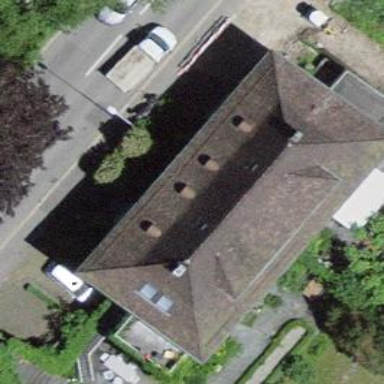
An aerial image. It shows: Building with hipped roof made of roof tiles.